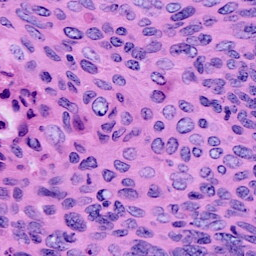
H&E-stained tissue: Cervix